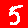
Digit: 5